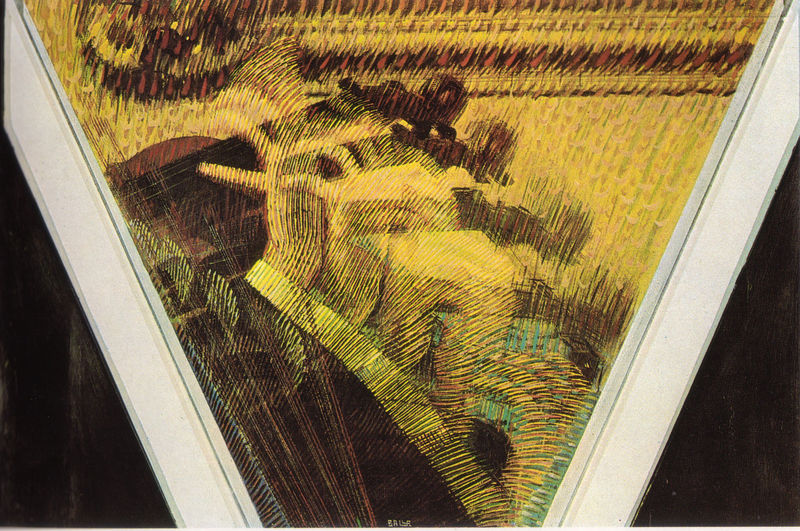
Titel: La mano del violinista o ritmi del violinista
Künstler: Giacomo Balla
Standort: London
Institution: Tate Gallery
Schlagwörter: flügel, hand, weiß, dreieck, gelb, bewegung, braun, fenster, finger, rahmen, hals, hände, spiegelung, konzert, musik, musiker, bogen, italien, abstrakt, formen, töne, klavier, streifen, striche, abstraktion, griff, spiel, dada, futurismus, form, schraffur, dynamik, zwickel, geige, geiger, saite, violine, seiten, laute, saiten, harfe, tempo, klang, facetten, balla, simultan, phasen, sequenzen, fortlauf, griffbrett, schlagfigur, virtuosität, wadbemalung